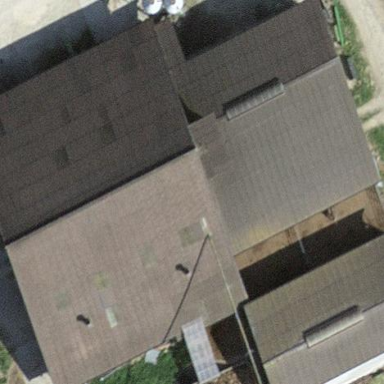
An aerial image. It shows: Rural barn.